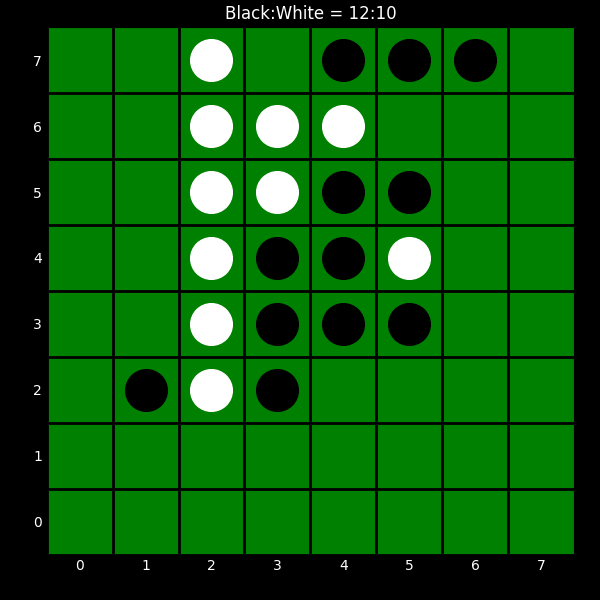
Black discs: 12
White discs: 10